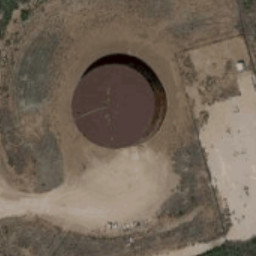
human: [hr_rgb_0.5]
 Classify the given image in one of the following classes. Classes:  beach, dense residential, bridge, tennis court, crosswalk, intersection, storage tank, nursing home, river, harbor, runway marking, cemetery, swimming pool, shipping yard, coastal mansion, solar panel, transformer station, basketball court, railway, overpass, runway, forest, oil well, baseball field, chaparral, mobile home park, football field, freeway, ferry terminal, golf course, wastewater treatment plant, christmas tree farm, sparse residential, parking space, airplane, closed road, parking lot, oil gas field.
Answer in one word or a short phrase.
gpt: storage tank